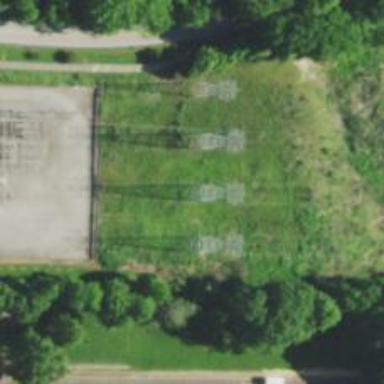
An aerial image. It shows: Lattice structure tower used for power distribution.